Question: In my java web application, I am inserting some records into MySql db. I have a column name 'value' whose Field type is float. When I insert the following value 76.8653846153846 into db, it gives exception of Data truncated for column 'value' at row 1. I changed field type to Double but same message. Any idea?
Field description:

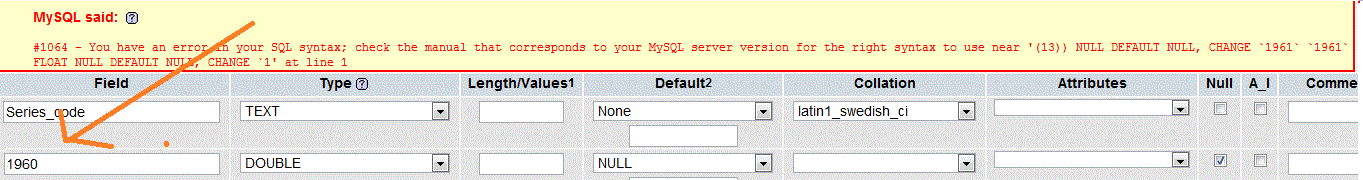
Answer: As per the <URL> you must define your number type with the level of precision you require.
for your number 76.8653846153846 use
'''
FLOAT(10,13)
'''
The '13' being large enough to handle your '.8653846153846'
to alter your existing table execute this command substituting your table and column name for and respectively
'''
ALTER TABLE mytable MODIFY mycolumn FLOAT(10,13)
'''